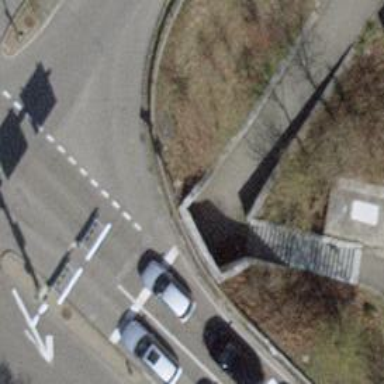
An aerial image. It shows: Road with steps.